Field crop: tomato
Growth stage: 2
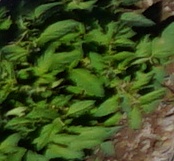
Species: tomato